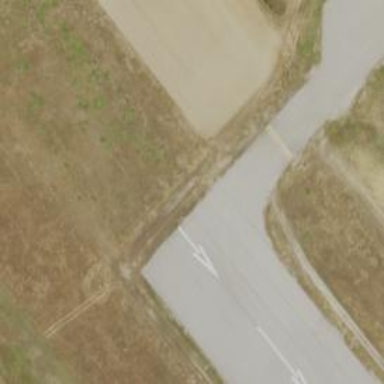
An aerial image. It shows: View of taxiway at the airport.